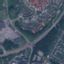
Label: Highway